Question: I created a stored procedure that gets a person's name, matches the name with values in a table and return the correct format via output variable. If the name is not in the table/database the stored procedure simply output the original entry. This part works fine.
Now I want to do both first and last names together in the same stored procedure; example:
1. If first name has a match, output matched - output variable
2. If Last name has a match send out a match - output variable
3. If both names match send out the match for both BUT via different output variable.
I am having a hard time because I am not sure how to process both names, and get both or one, or the other:
I could do separate Procedures but that would not be wise.

'''
CREATE PROCEDURE [dbo].[uspFormat]
@FName VARCHAR(30),
@FNameMatchedValue VARCHAR(30) OUTPUT
AS
BEGIN
SET NOCOUNT ON
DECLARE @ValueMatched VARCHAR(30)
SELECT @ValueMatched = StringValue
FROM StringFormat WHERE MatchedValue = @FName;
IF @ValueMatched IS NOT NULL
BEGIN
SET
@FNameMatchedValue = @ValueMatched
END
RETURN 0
END
'''
Thanks for looking:
Okay after posting I went back and modified the code which I had done wrong before:
It is working but returning unique values even when one name is a match. However I am not sure this is the best way to do it:
Another Change: I simply used two viriables to get the matched rather then one:
'@FirstNameMatched' and '@LastNameMatched'
'''
CREATE PROCEDURE [dbo].[uspFormat]
@FName VARCHAR(30),
@LName VARCHAR(30),
@FNameMatchedValue VARCHAR(30) OUTPUT,
@LNameMatchedValue VARCHAR(30) OUTPUT
AS
BEGIN
SET NOCOUNT ON
DECLARE @FirstNameMatched VARCHAR(30)
DECLARE @LastNameMatched VARCHAR(30)
SELECT @FirstNameMatched = StringValue
FROM StringFormat WHERE MatchedValue = @FName;
IF @FirstNameMatched IS NOT NULL
BEGIN
SET
@FNameMatchedValue = @FirstNameMatched
END
ELSE
BEGIN
SET @FNameMatchedValue = @FName
END
BEGIN
SELECT @LastNameMatched = StringValue
FROM StringFormat WHERE MatchedValue = @LName;
IF @LastNameMatched IS NOT NULL
BEGIN
SET
@LNameMatchedValue = @LastNameMatched
END
ELSE
BEGIN
SET @LNameMatchedValue = @LName
END
END
RETURN 0
END
'''
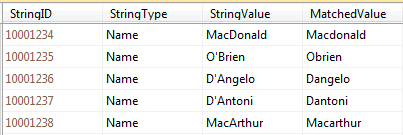
Answer: Try:
'''
CREATE PROCEDURE [dbo].[uspFormat]
@FName VARCHAR(30) OUTPUT,
@LName VARCHAR(30) OUTPUT,
@FNameBothMatched VARCHAR(30) OUTPUT,
@LNameBothMatched VARCHAR(30) OUTPUT
AS
BEGIN
SET NOCOUNT ON
DECLARE @FnameMatched VARCHAR(30)
DECLARE @LnameMatched VARCHAR(30)
SELECT TOP 1 @FnameMatched = StringValue
FROM StringFormat WHERE MatchedValue = @FName;
SELECT TOP 1 @LnameMatched = StringValue
FROM StringFormat WHERE MatchedValue = @LName;
IF (@FnameMatched IS NOT NULL) and (@LnameMatched IS NOT NULL)
BEGIN
SET @FNameBothMatched = @FnameMatched
SET @LNameBothMatched = @LnameMatched
END
ELSE
BEGIN
IF (@FnameMatched IS NOT NULL)
BEGIN
SET @Fname = @FnameMatched
END
IF (@LnameMatched IS NOT NULL)
BEGIN
SET @Lname = @LnameMatched
END
END
RETURN 0
END
'''
---
Admittedly I did not test this but what I am trying to do here following your own requirements are this:
1. if both Lastname and Firstname has matched then it would go both to @FNameBothMached and @LNameBothMatched
2. if only Firstname has matched then it would change the passed @Fname otherwise @Fname passed value will remain as it is
3. if only Lastname has matched then it would change the passed @Lname otherwise @Lname passed value will remain as it is
---
:
: Fistname has match but Lastname has no match
Firstname : Macdonald (has match)
Lastname : Obrian (has no match)
Firstname : Mac Donald
Lastname : Obrian
: Fistname has no match but Lastname has match
Firstname : McDonald (has no match)
Lastname : Obrien (has match)
Firstname : McDonald
Lastname : O'brien
: Fistname has no match and Lastname has no match as well
Firstname : McDonald (has no match)
Lastname : Obrian (has no match)
Firstname : McDonald
Lastname : Obrian
: Both Fistname and Lastname has match
Firstname : Macdonald (has match)
Lastname : Obrien (has match)
Firstname : MacDonald
Lastname : O'brien